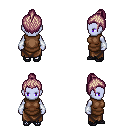
a pixel art fantasy rpg character, female body template, dark elf, purple skin, brown tunic, robe skirt, white blonde short topknot hairstyle, white cloth bracers, ghillies, four views (front, back, left, right), 2x2 character sprite sheet, small pixel art, hard edges, no anti-aliasing